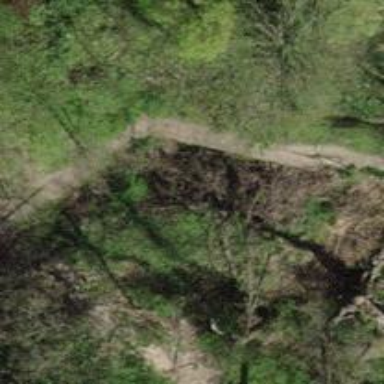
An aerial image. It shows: Unpaved path.